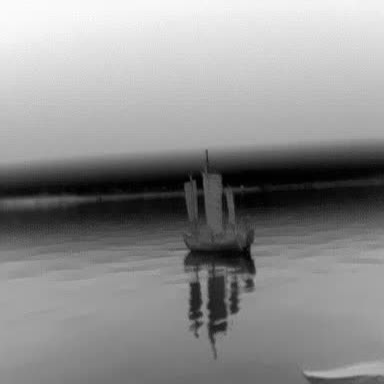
There are two objects shown in the infrared image, including a sailboat, and a warship.